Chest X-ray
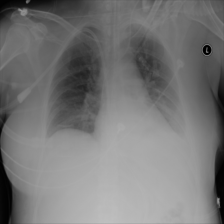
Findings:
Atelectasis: positive
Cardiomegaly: negative
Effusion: negative
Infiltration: negative
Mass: negative
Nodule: negative
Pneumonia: negative
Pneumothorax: negative
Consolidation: negative
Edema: negative
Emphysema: negative
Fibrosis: negative
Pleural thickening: negative
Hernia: negative